Question: I am trying to call some methods from a dll library. I have found some examples in JavaScript and c++ . I don't know how to use c++ so let me show you what I have worked out for the JavaScript example:
'''
<html>
<head>
<title>Palm Pad</title>
</HEAD>
<script type="text/javascript" language="JavaScript1.2">
if(window.ActiveXObject) {
//var ActiveHomeObj = new ActiveXObject("X10.ActiveHome");
} else {
alert("This script was design to work with Internet Explore 5 and up");
}
function getUSCode(Button1,OnOff)
{
ActiveHomeObj.SendAction("sendplc","A1 on");
}
</script>
<body>
<a href="javascript:getUSCode(1,'on');">click here to see if method runs</a>
<OBJECT ID="ActiveHomeObj" classid="CLSID:001000AF-2DEF-0208-10B6-DC5BA692C858" codebase="ahscript.dll" type="application/x-oleobject"></OBJECT>
</body>
</html>
'''
as you can see this is a very simple html page with just one JavaScript function that gets executed when clicking on the link. The problem with this script is that it only works with internet explorer and when using it I get the  warning.
If I use internet explorer and I enable the blocked content I am able to execute the SendAction method on the ahscript.dll library.
I will like to run this with other browsers as well so it will be nice if I can create a .bat file that would enable me to do the same thing. Or a vbs script. Or any other script...
if for some reason you know AutoIt here is what I have tried out with it:
<URL>:
'''
DllCall("ahscript.dll","none","SendAction","str","sendplc","str", "A1 on")
and
$o = ObjCreate("C:\Users\Virgilio\Desktop\x10\ahscript.dll")
$o.SendAction("sendplc","A1 on")
'''
in vbs I have treid something similar.
How could I create an executable file that when executing it I can get the same result that if I where to open the html file in internet explorer then enable the warning and lastly executing the javascrip function?
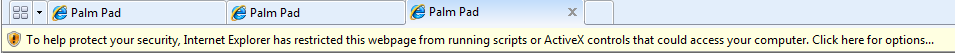
Answer: Sorry, you're out of luck here.
First, <URL> that will enable an IE tab, but that is still IE.
In addition, ActiveX/COM is specific to Windows. You can use ActiveX/COM from <URL>, but it is not natively supported by any other OS.